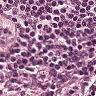
Metastatic tissue present: no